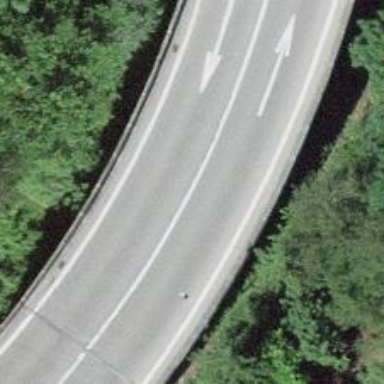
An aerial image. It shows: Trunk link highway bridge.